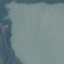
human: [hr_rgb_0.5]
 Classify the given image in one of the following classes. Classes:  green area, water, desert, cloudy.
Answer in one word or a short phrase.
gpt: water